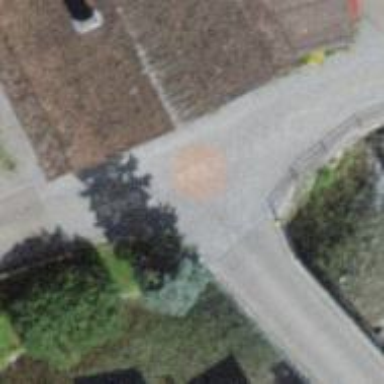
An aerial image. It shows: Unclassified road with sett surface.